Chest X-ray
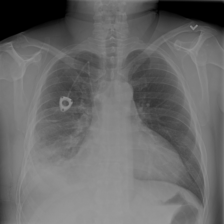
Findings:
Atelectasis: negative
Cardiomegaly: negative
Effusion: positive
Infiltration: positive
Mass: negative
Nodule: negative
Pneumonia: negative
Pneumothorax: negative
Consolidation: negative
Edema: negative
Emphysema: negative
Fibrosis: negative
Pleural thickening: negative
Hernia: negative